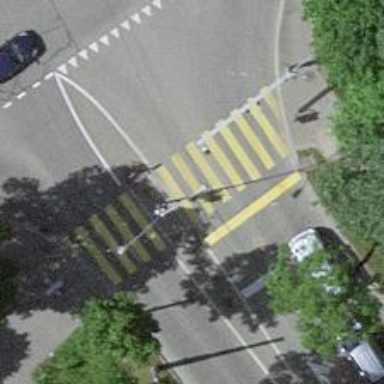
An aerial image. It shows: Road crossing with traffic signals and central island.